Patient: sex M, age 55
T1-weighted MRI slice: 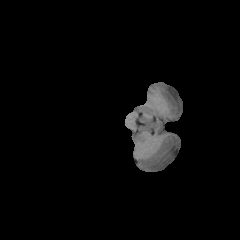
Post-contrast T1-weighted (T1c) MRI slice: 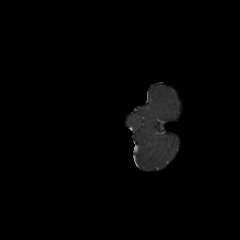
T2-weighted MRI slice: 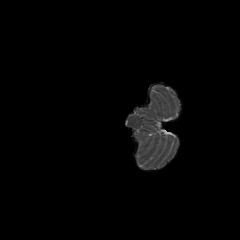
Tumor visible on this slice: no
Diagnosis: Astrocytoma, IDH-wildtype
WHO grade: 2